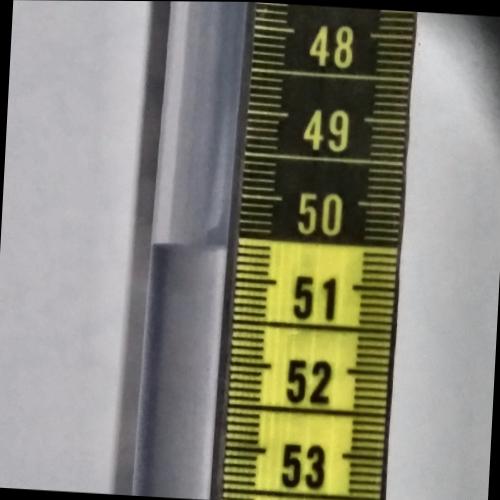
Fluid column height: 50.6 cm